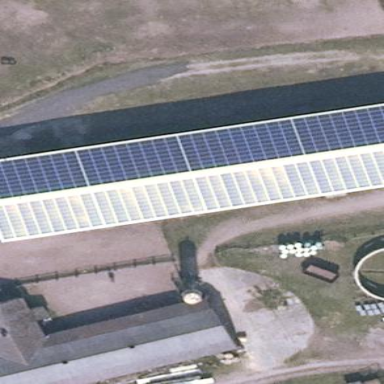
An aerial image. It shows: Small solar photovoltaic panel generator inside building.